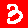
Digit: 3